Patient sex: F
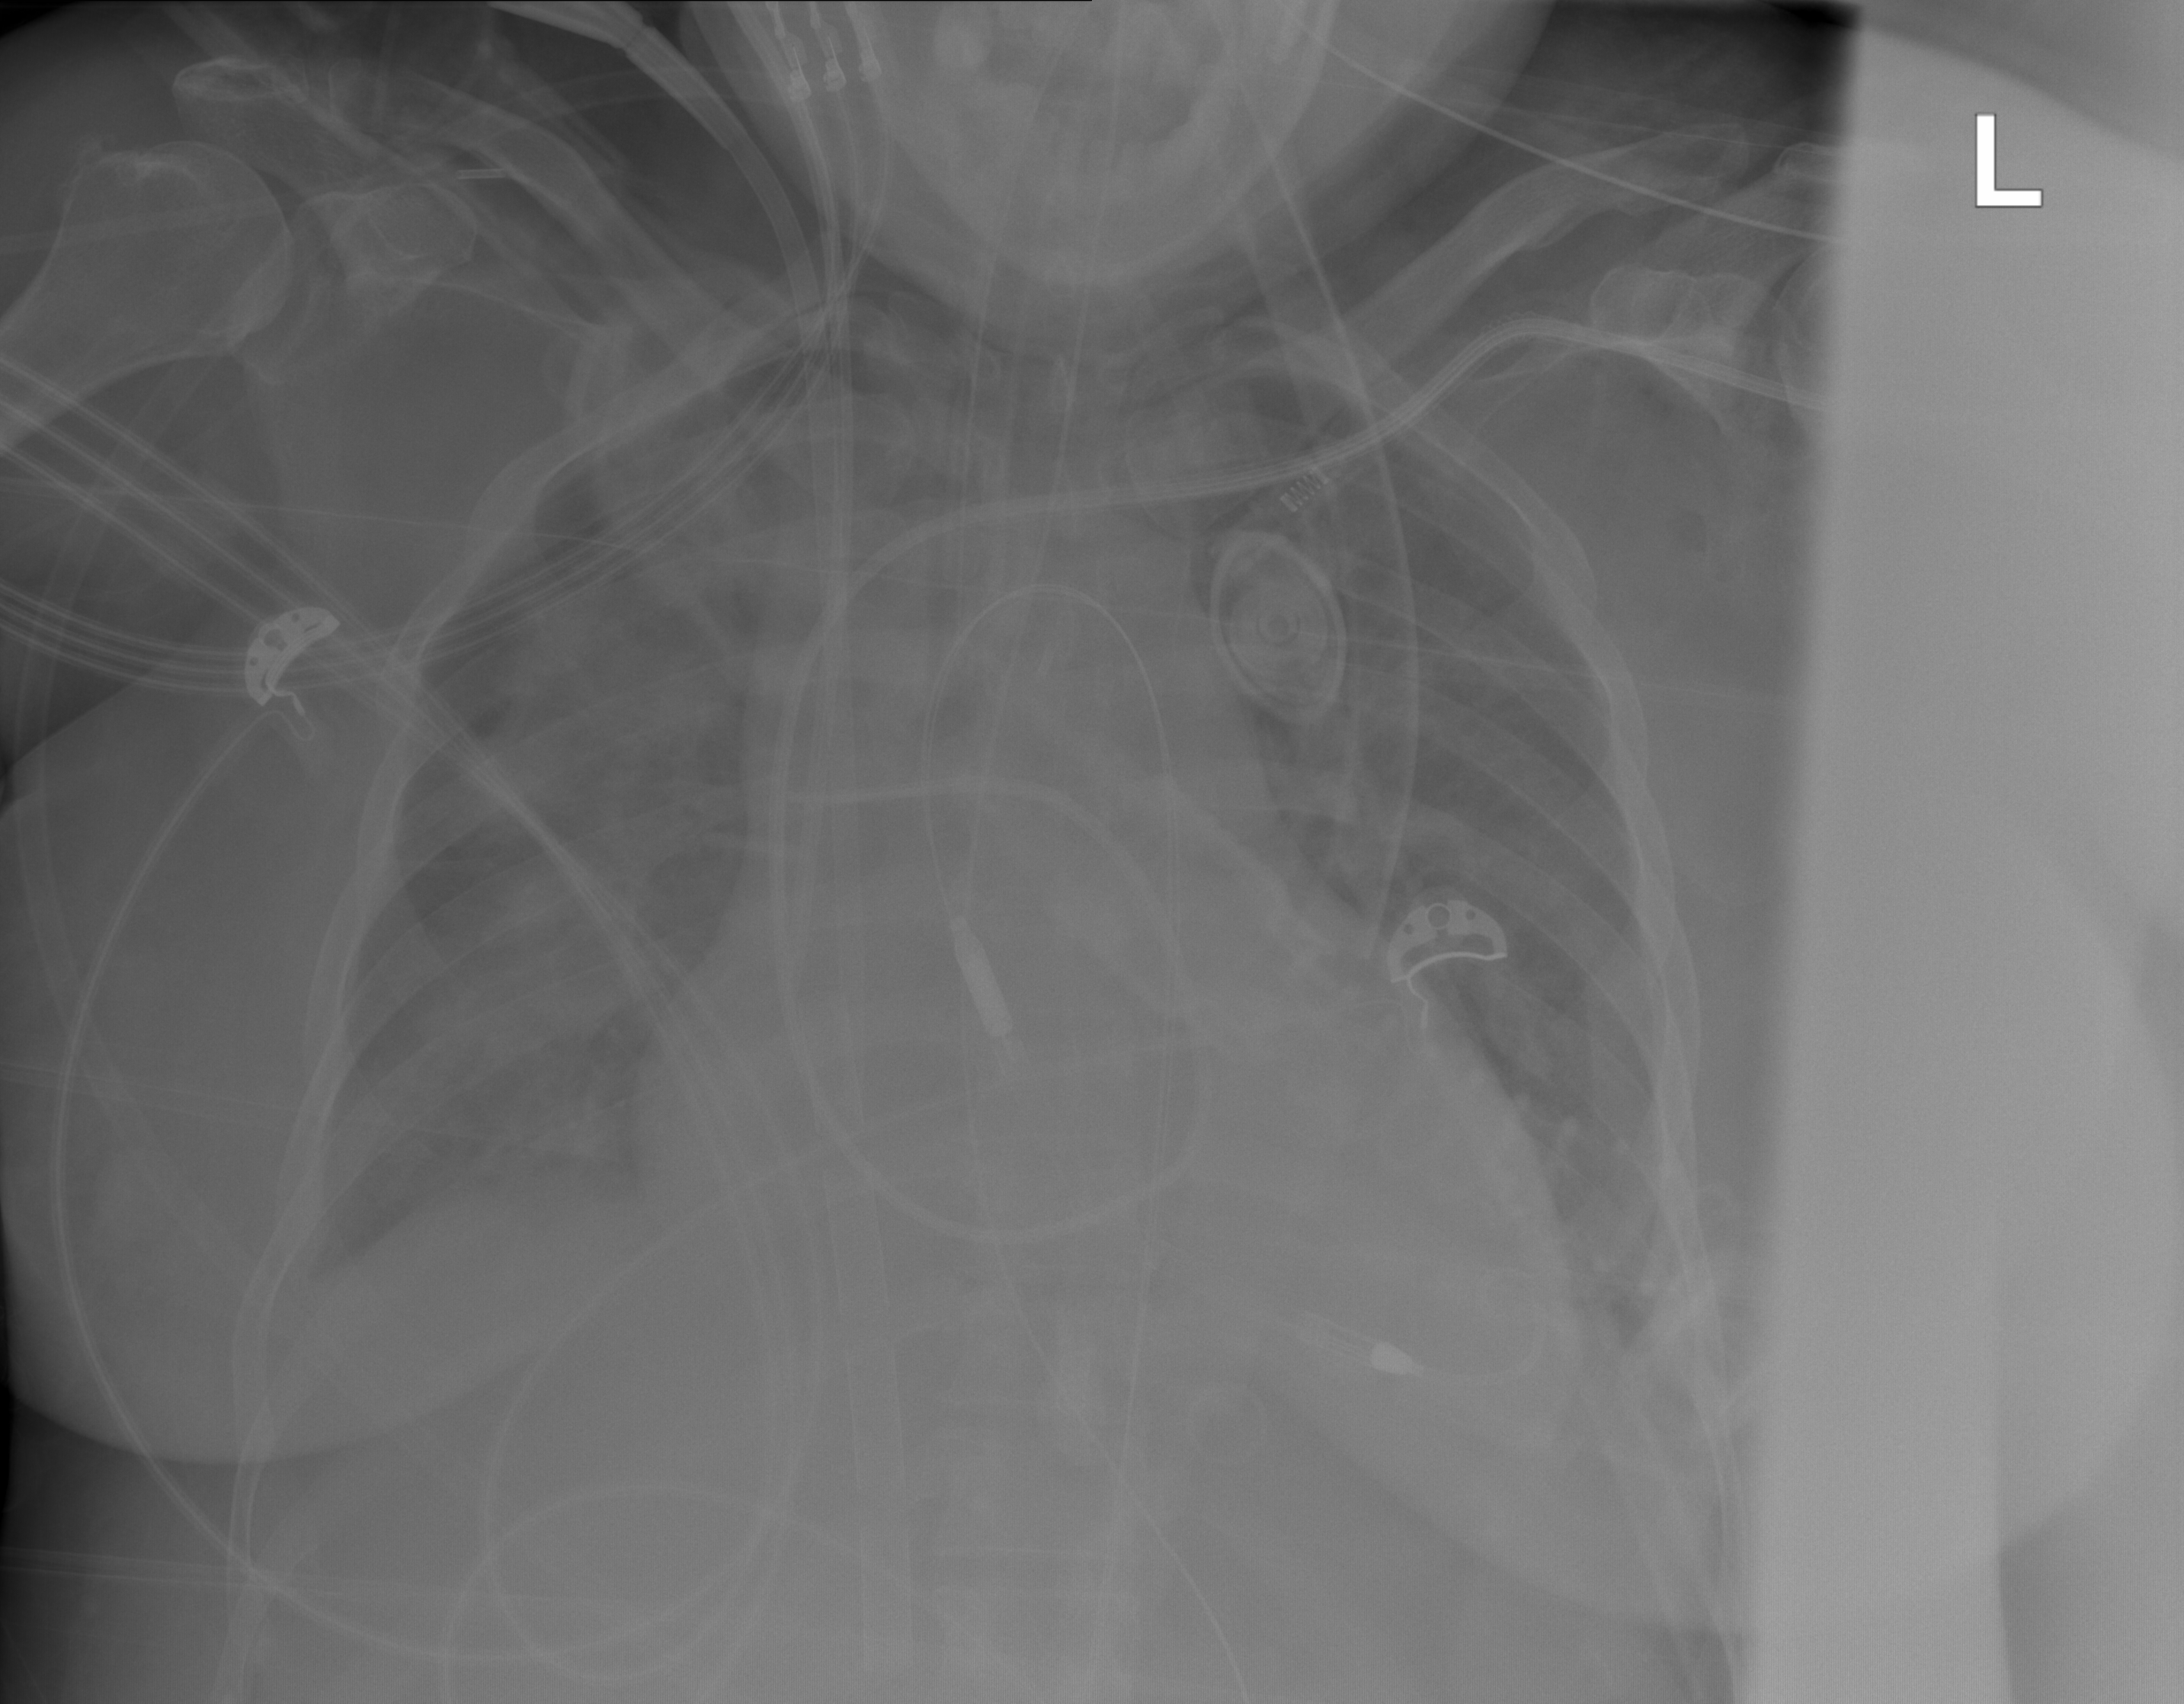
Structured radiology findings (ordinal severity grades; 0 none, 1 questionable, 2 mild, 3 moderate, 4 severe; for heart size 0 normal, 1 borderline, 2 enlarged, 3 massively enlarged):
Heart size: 2
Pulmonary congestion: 2
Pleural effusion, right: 0
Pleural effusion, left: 1
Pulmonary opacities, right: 3
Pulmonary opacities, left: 2
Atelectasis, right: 3
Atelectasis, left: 0